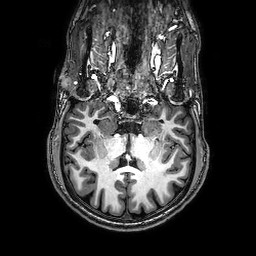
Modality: T1w
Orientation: sagittal
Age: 21
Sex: male
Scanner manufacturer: philips
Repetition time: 0.008146 s
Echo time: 0.00374 s